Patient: sex M, age 67
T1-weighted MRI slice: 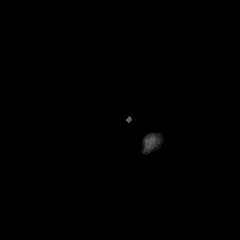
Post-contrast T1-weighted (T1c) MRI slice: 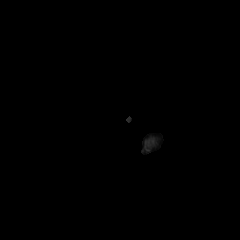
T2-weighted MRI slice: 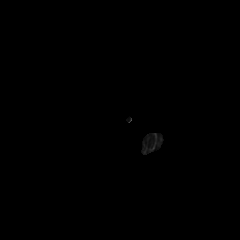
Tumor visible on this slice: no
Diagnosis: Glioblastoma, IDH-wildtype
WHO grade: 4